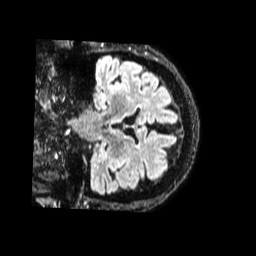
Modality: FLAIR
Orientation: coronal
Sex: female
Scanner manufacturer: philips
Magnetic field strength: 1.5 T
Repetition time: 4.8 s
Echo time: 0.3483 s